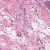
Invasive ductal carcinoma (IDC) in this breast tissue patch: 0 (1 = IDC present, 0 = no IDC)